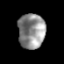
Tissue: prostate
Cell type: T cells
Senescence score: 0.3045
Nuclear area (px): 913
Mean DAPI intensity: 143.226